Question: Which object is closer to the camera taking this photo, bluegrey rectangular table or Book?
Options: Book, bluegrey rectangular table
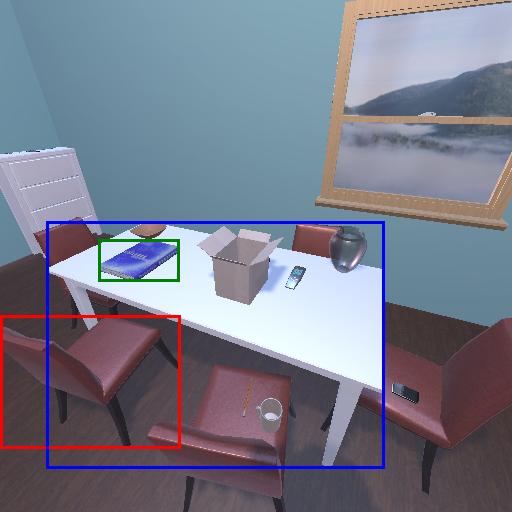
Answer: Book